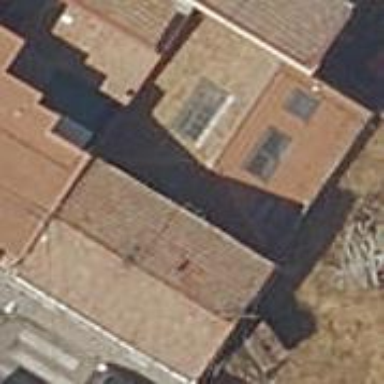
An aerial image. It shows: Building.